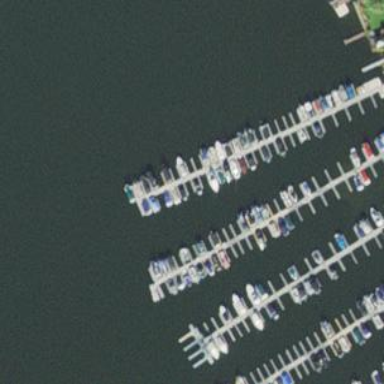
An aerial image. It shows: Man-made pier.